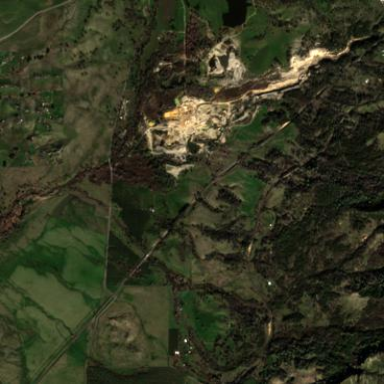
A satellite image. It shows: Quarry area that is man-made.